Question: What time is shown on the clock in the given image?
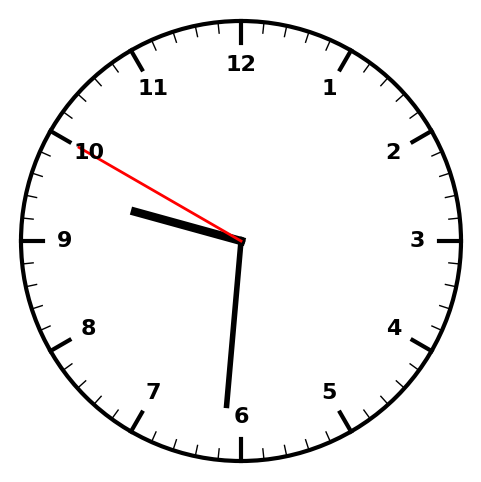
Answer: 09:30:50